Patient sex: F
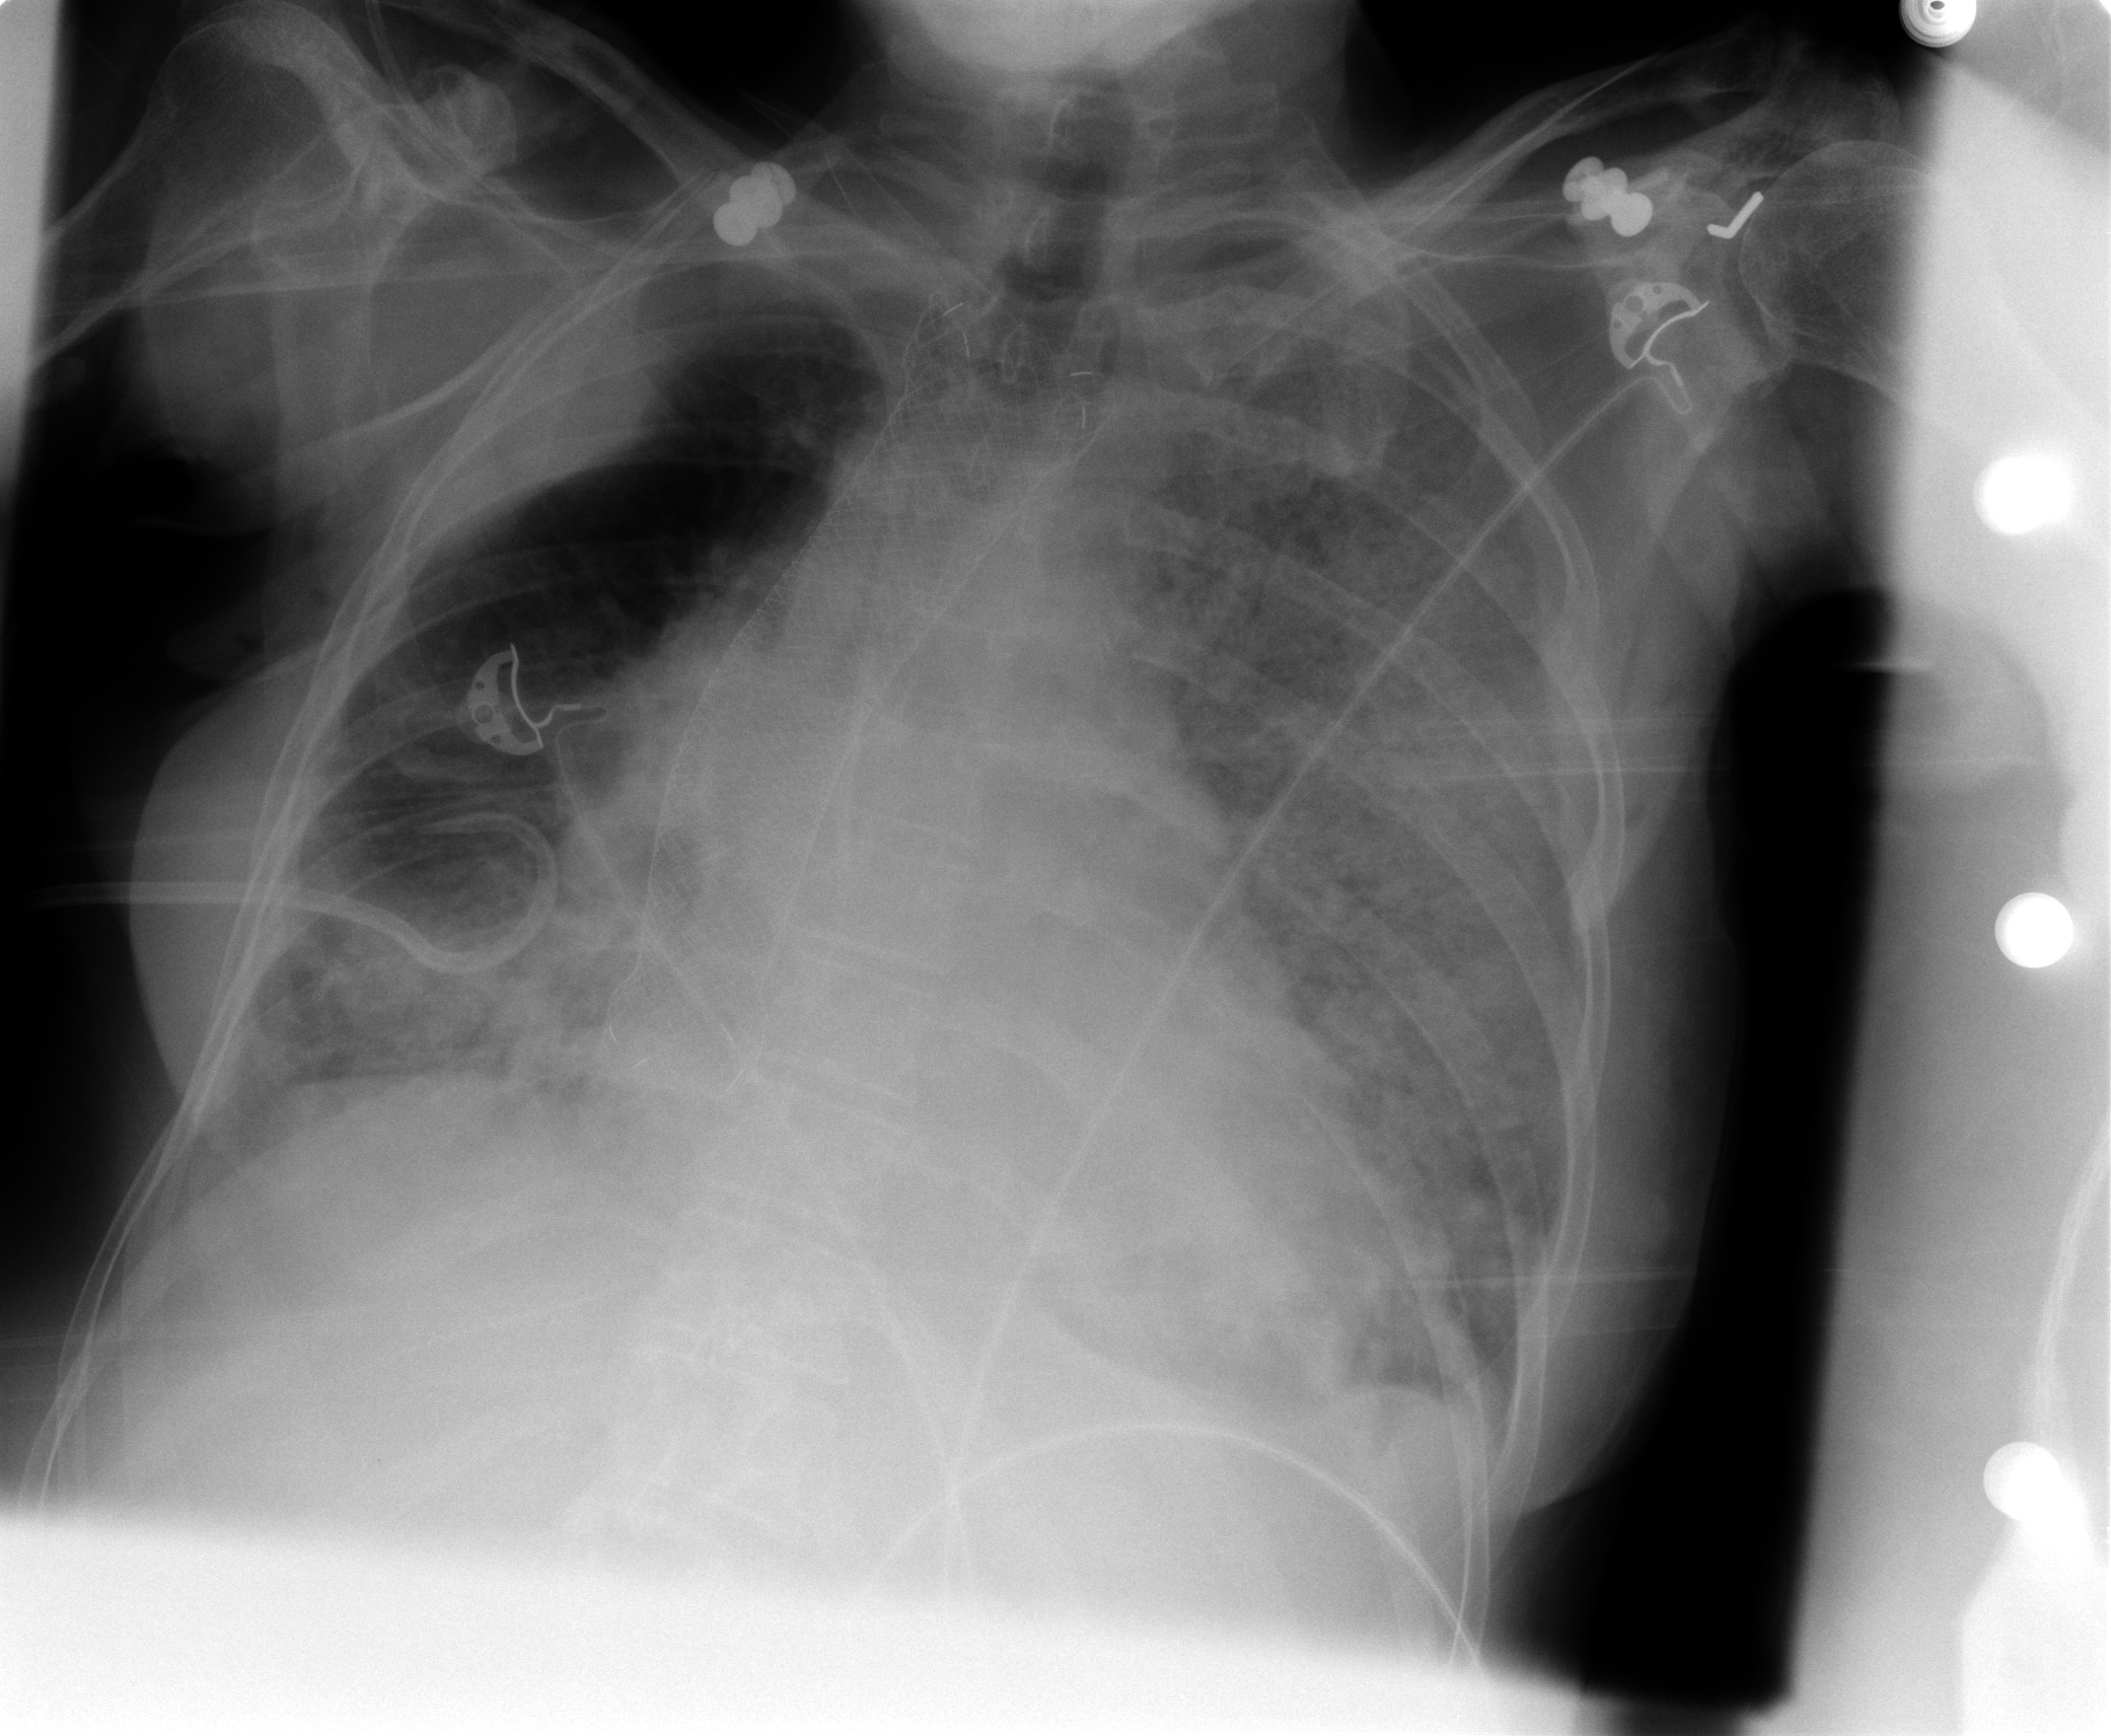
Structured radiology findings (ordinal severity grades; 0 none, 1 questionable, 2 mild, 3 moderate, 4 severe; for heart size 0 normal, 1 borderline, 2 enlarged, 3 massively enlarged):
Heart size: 2
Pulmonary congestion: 2
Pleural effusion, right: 2
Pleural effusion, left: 2
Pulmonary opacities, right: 2
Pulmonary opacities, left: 4
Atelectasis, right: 2
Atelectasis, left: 2